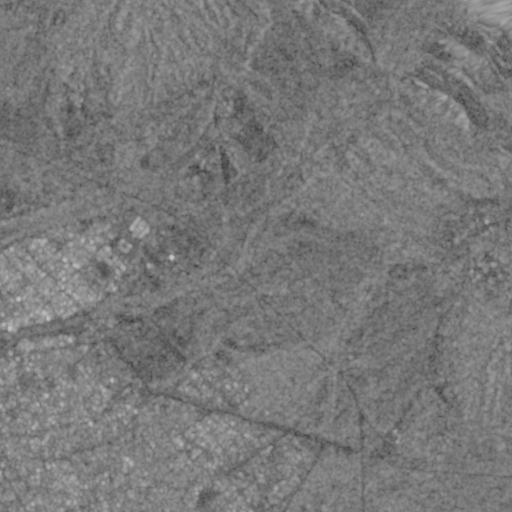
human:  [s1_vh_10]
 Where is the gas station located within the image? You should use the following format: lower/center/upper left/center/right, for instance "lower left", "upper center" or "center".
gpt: The gas station is located in the center left of the image.
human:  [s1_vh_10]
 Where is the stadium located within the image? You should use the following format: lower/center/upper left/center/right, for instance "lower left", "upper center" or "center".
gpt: The stadium is located in the lower left of the image.
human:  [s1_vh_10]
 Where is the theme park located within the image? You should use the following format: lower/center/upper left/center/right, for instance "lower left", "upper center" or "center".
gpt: The theme park is located in the center left of the image.
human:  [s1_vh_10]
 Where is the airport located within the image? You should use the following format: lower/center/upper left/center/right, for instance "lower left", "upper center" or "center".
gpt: There is no airport in the image.

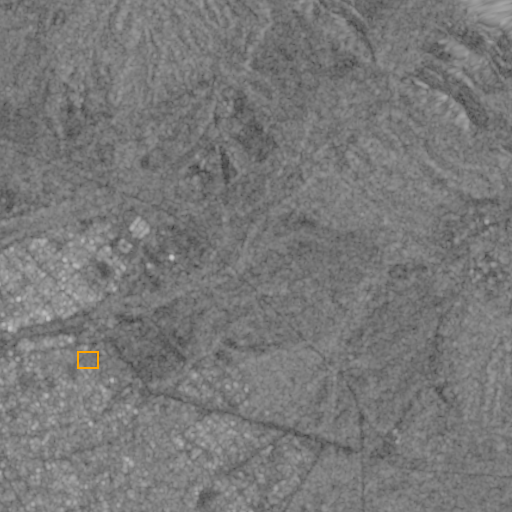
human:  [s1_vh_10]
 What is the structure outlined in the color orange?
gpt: The structure outlined in orange is a park.
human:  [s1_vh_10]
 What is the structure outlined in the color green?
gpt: There is no green outline.